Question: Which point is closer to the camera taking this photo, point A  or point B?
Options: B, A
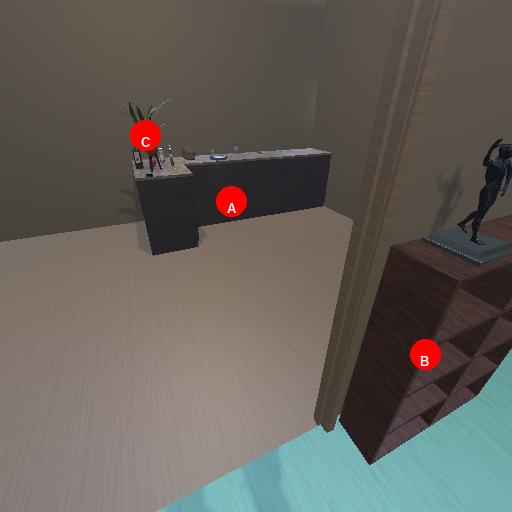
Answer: B